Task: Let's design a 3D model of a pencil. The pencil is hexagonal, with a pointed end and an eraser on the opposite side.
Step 108:
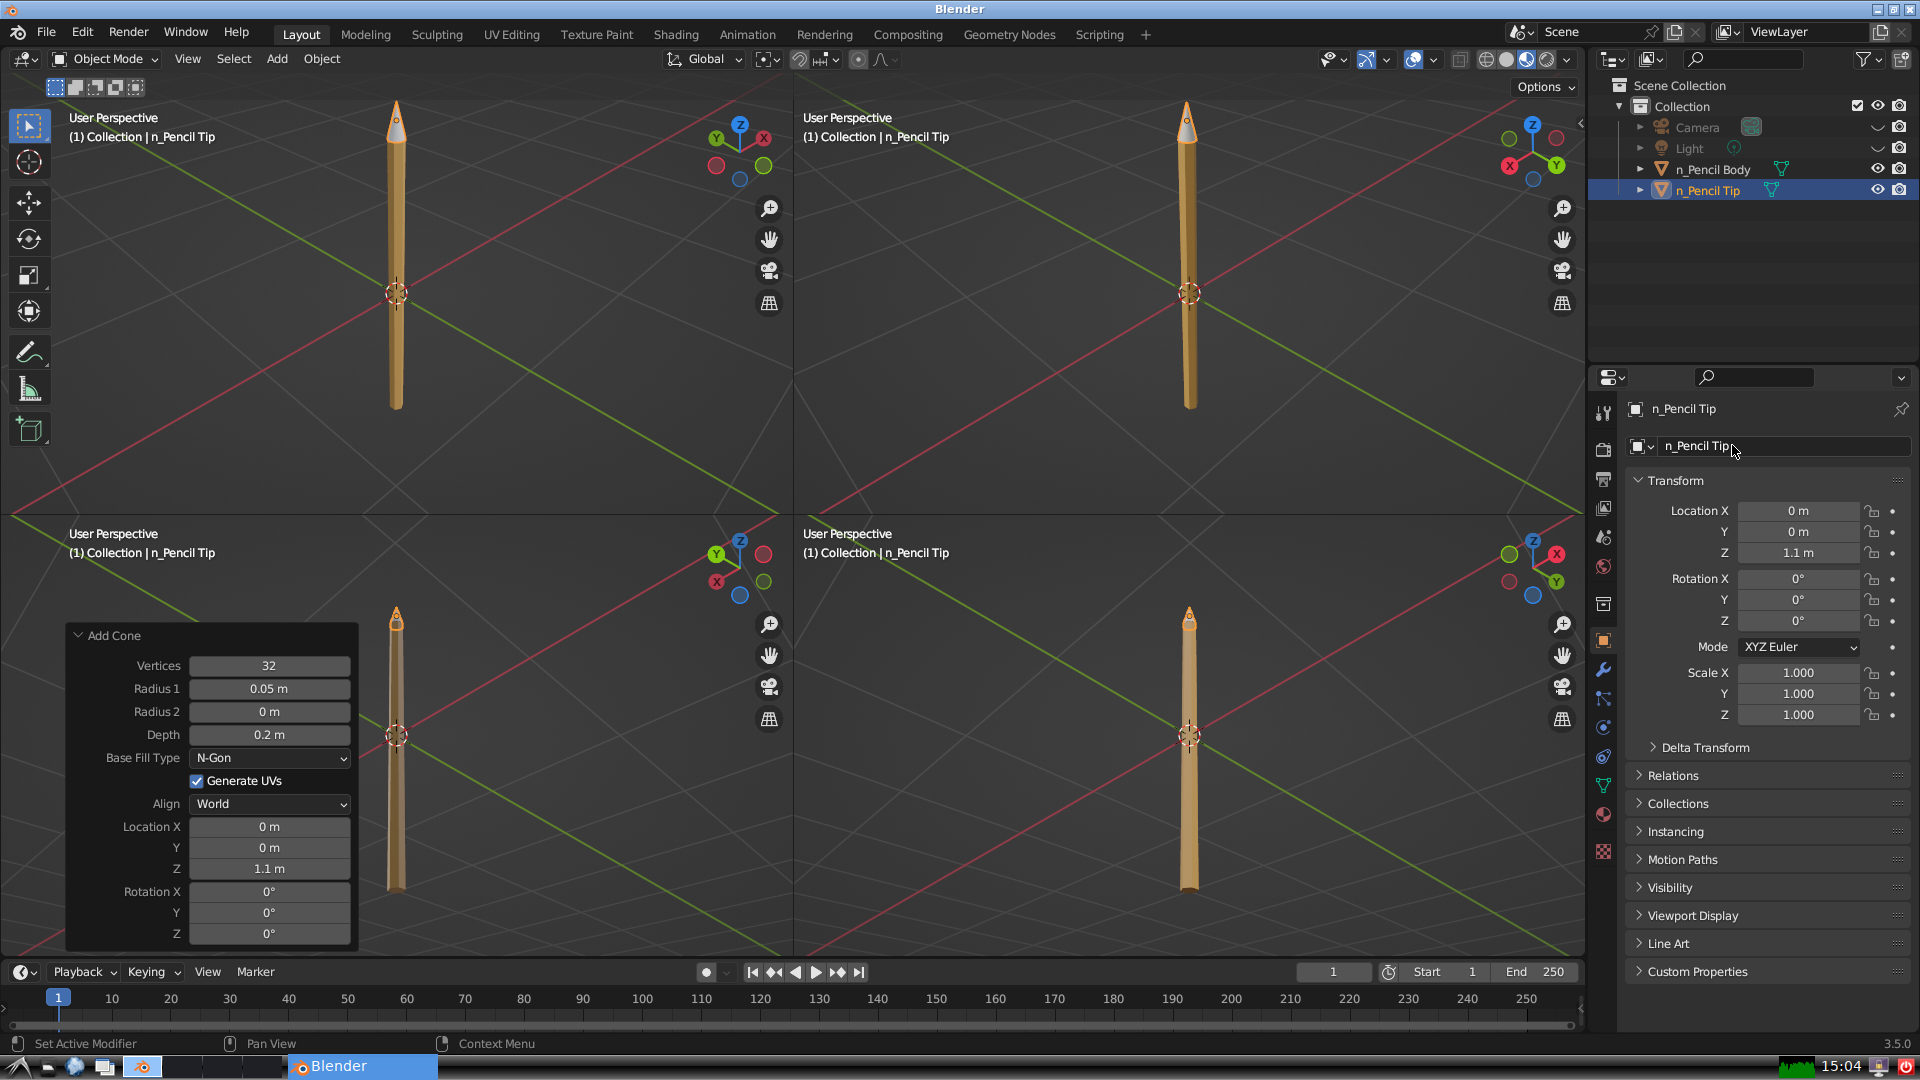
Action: {"mouse_move": [1603, 815]}